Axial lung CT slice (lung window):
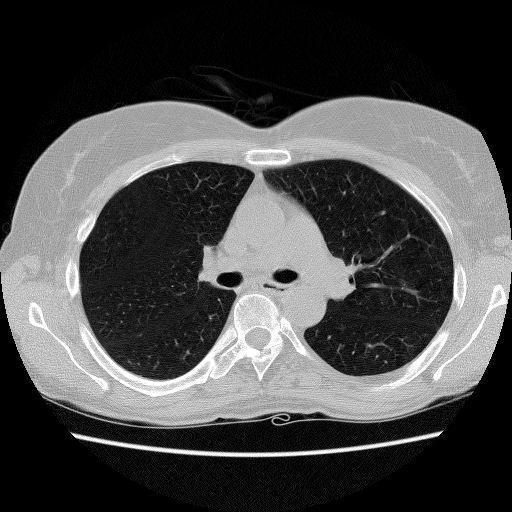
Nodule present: no